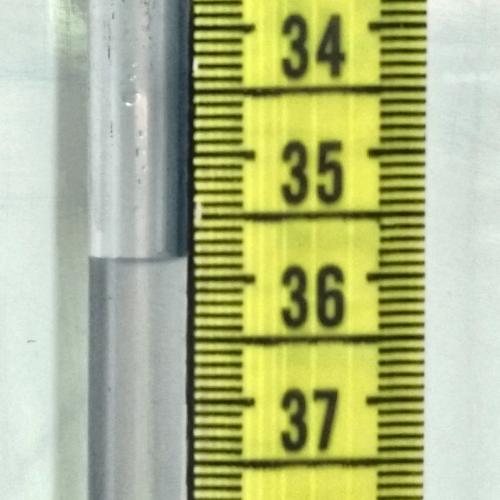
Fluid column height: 35.8 cm